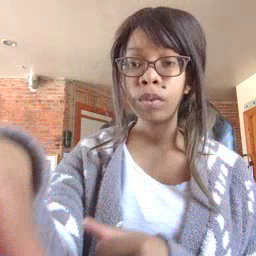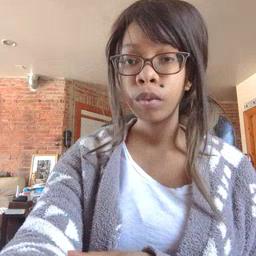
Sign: story